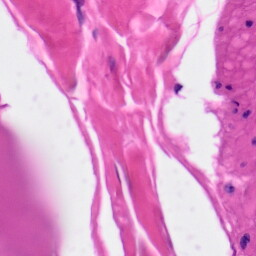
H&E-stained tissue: Skin